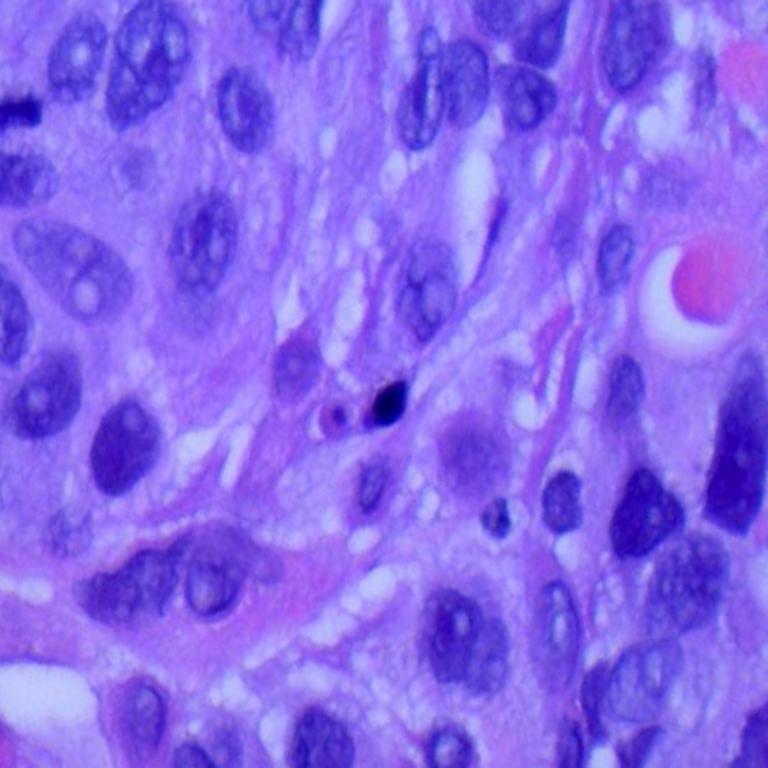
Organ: lung
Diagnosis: squamous carcinomas